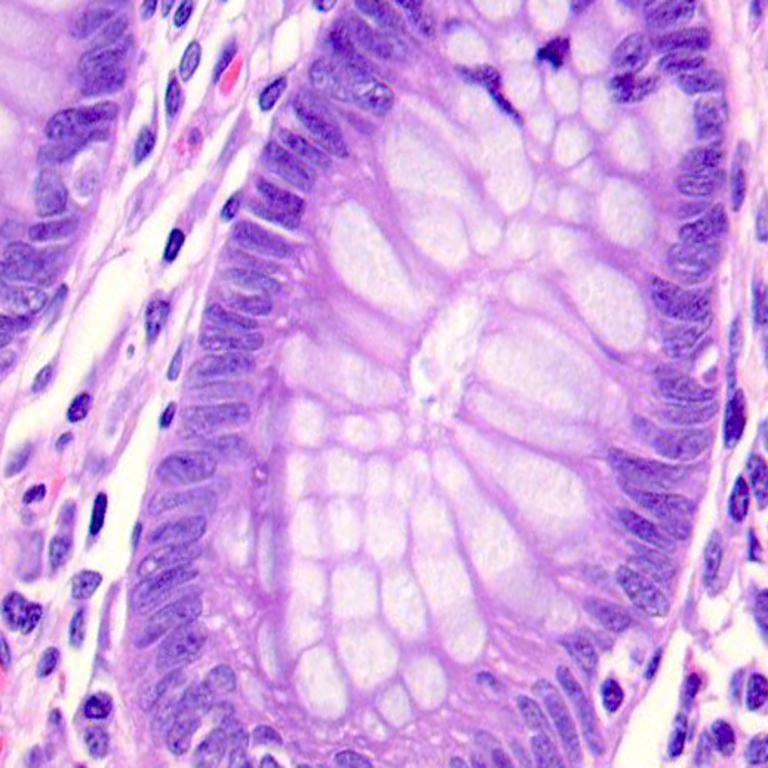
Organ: colon
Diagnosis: benign